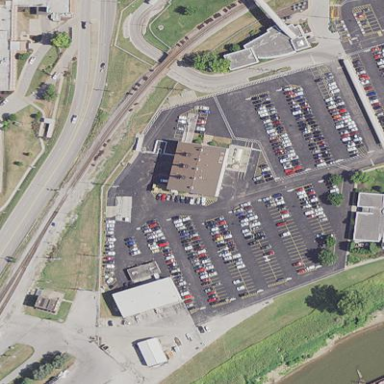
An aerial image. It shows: Parking area.